Question: I was doing code forces and wanted to implement Dijkstra's Shortest Path Algorithm for a directed graph using Java with an Adjacency Matrix, but I'm having difficulty making it work for other sizes than the one it is coded to handle.
Here is my working code
'''
int max = Integer.MAX_VALUE;//substitute for infinity
int[][] points={//I used -1 to denote non-adjacency/edges
//0, 1, 2, 3, 4, 5, 6, 7
{-1,20,-1,80,-1,-1,90,-1},//0
{-1,-1,-1,-1,-1,10,-1,-1},//1
{-1,-1,-1,10,-1,50,-1,20},//2
{-1,-1,-1,-1,-1,-1,20,-1},//3
{-1,50,-1,-1,-1,-1,30,-1},//4
{-1,-1,10,40,-1,-1,-1,-1},//5
{-1,-1,-1,-1,-1,-1,-1,-1},//6
{-1,-1,-1,-1,-1,-1,-1,-1} //7
};
int [] record = new int [8];//keeps track of the distance from start to each node
Arrays.fill(record,max);
int sum =0;int q1 = 0;int done =0;
ArrayList<Integer> Q1 = new ArrayList<Integer>();//nodes to transverse
ArrayList<Integer> Q2 = new ArrayList<Integer>();//nodes collected while transversing
Q1.add(0);//starting point
q1= Q1.get(0);
while(done<9) {// <<< My Problem
for(int q2 = 1; q2<8;q2++) {//skips over the first/starting node
if(points[q1][q2]!=-1) {//if node is connected by an edge
if(record[q1] == max)//never visited before
sum=0;
else
sum=record[q1];//starts from where it left off
int total = sum+points[q1][q2];//total distance of route
if(total < record[q2])//connected node distance
record[q2]=total;//if smaller
Q2.add(q2);//colleceted node
}
}
done++;
Q1.remove(0);//removes the first node because it has just been used
if(Q1.size()==0) {//if there are no more nodes to transverse
Q1=Q2;//Pours all the collected connecting nodes to Q1
Q2= new ArrayList<Integer>();
q1=Q1.get(0);
}
else//
q1=Q1.get(0);//sets starting point
}![enter image description here][1]
'''
However, my version of the algorithm only works because I set the while loop to the solved answer. So in other words, it only works for this problem/graph because .
# How could I make it so it works for all groups of all sizes?
Here is the pictorial representation of the example graph my problem was based on:

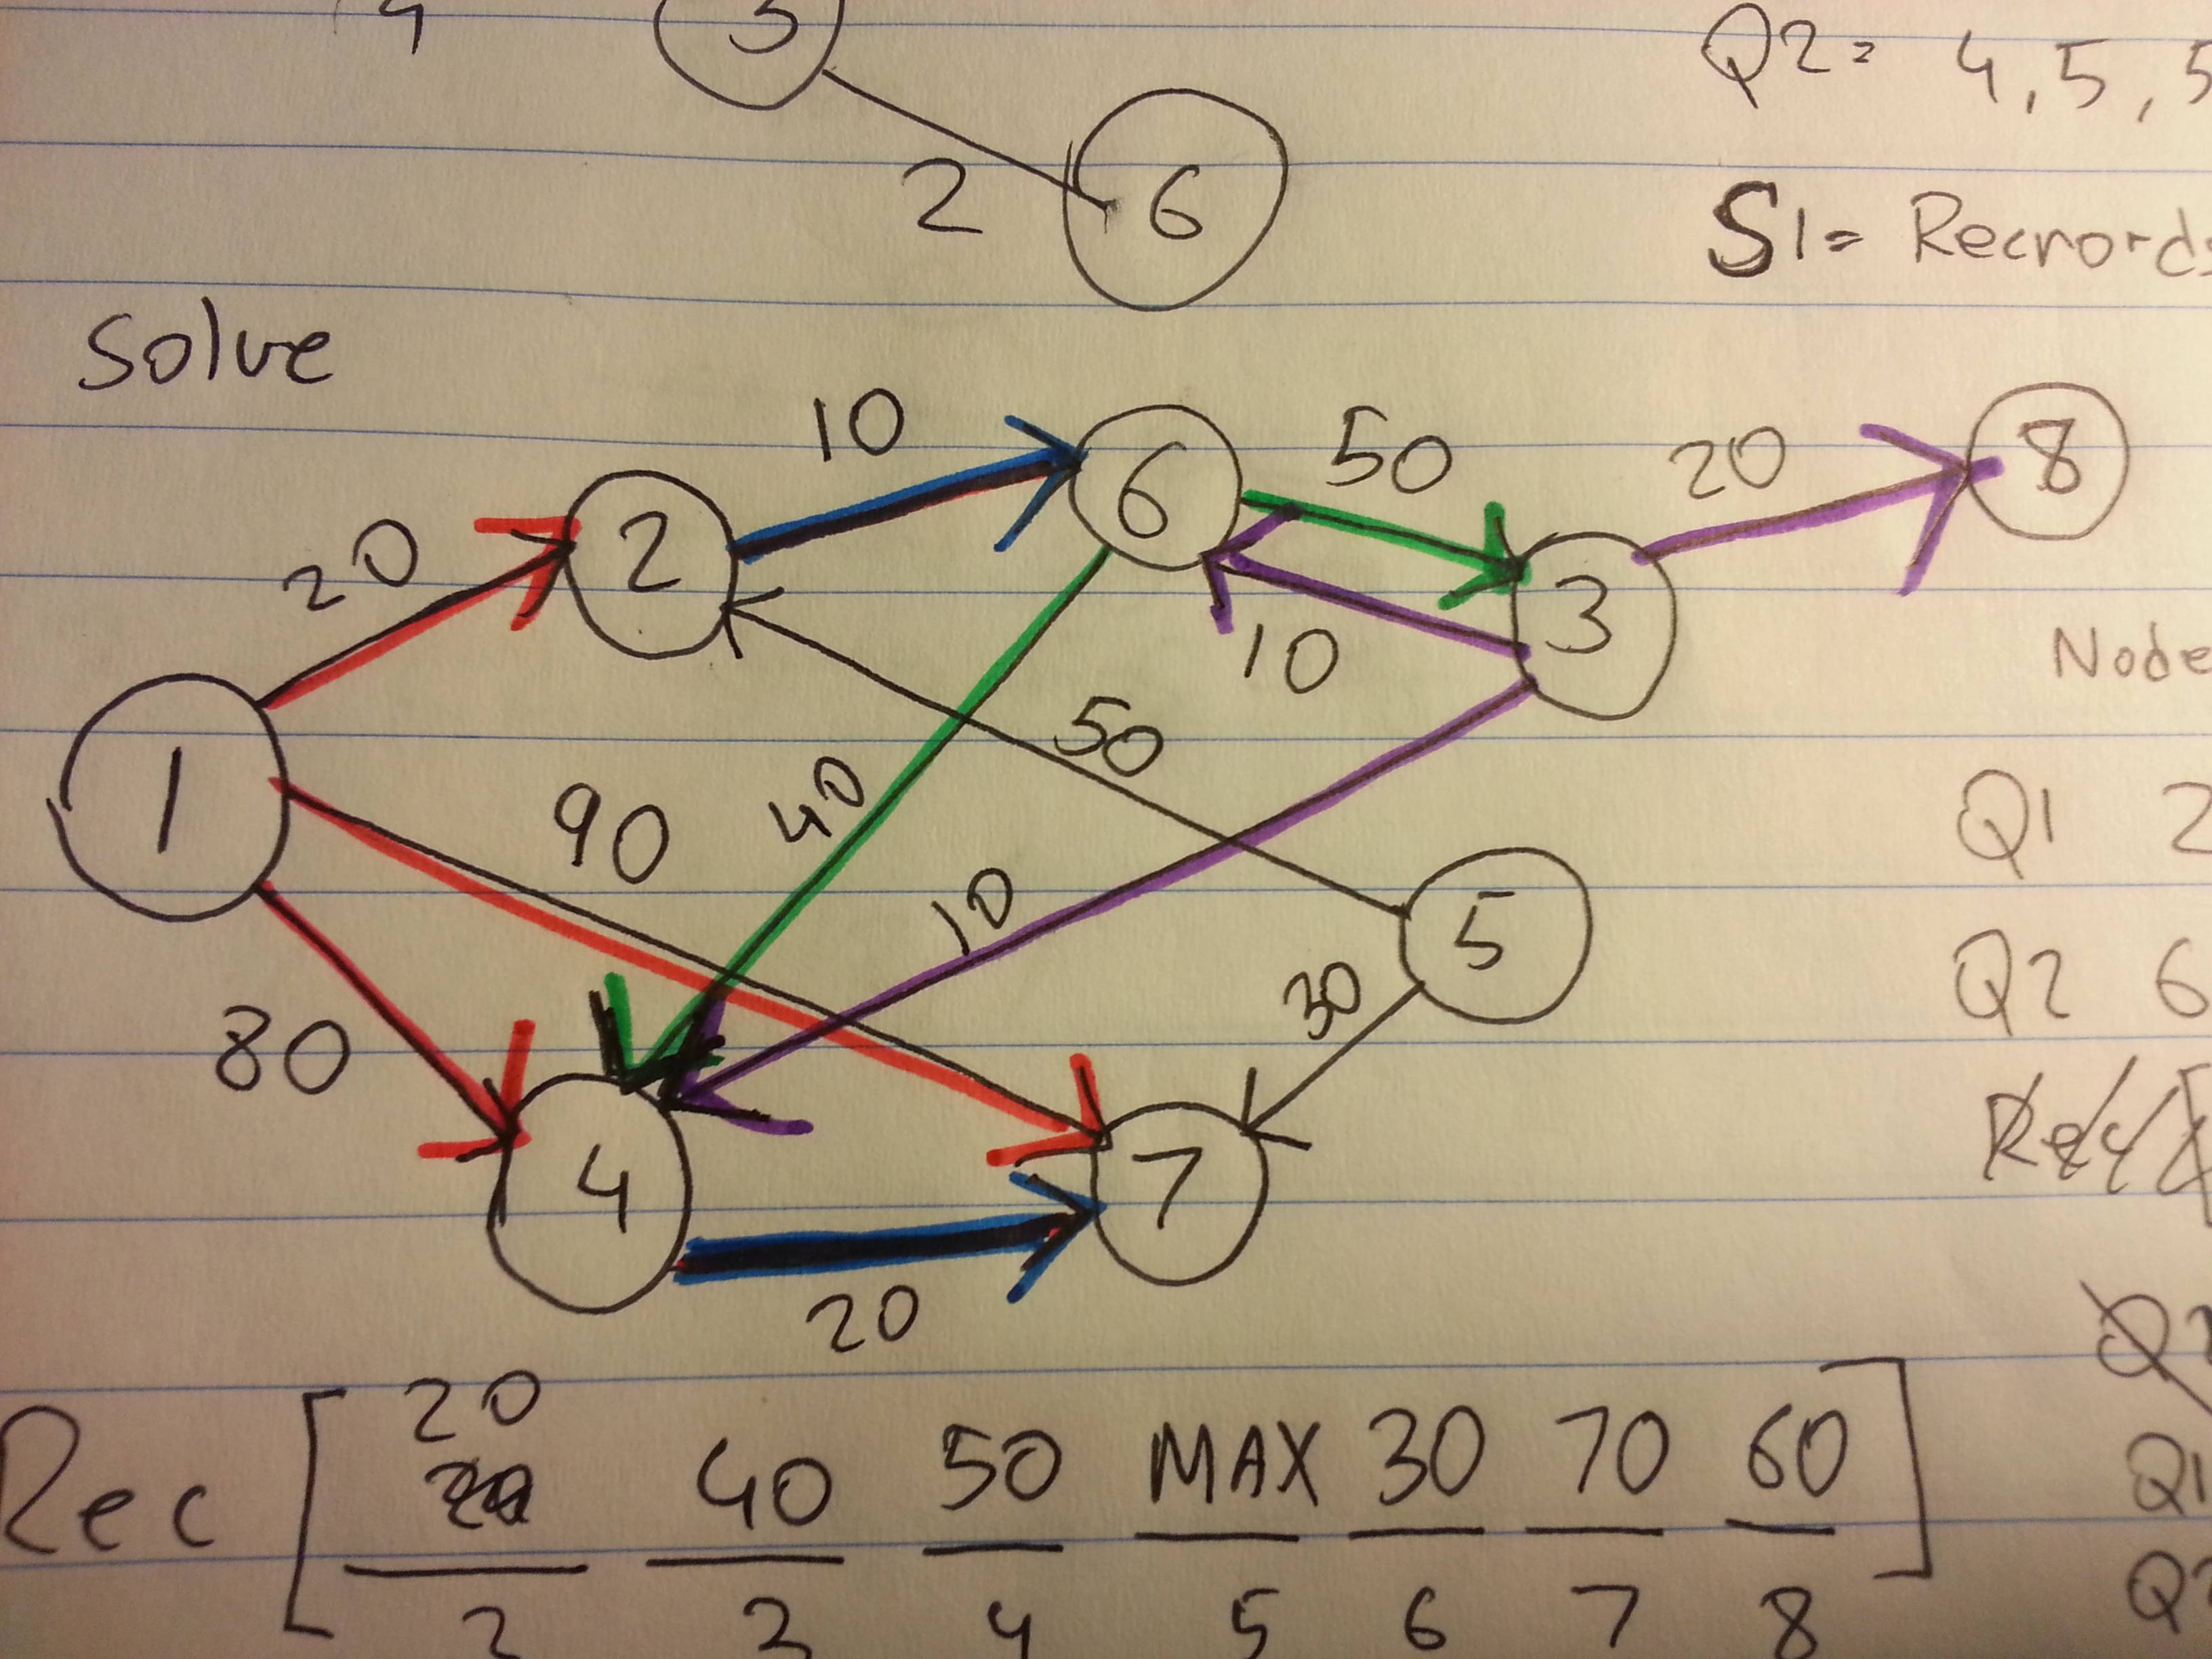
Answer: I think the main answer you are looking for is that you should let the while-loop run until Q1 is empty. What you're doing is essentially a best-first search. There are more changes required though, since your code is a bit unorthodox.
Commonly, Dijkstra's algorithm is used with a priority queue. Q1 is your "todo list" as I understand from your code. The specification of Dijkstra's says that the vertex that is closest to the starting vertex should be explored next, so rather than an ArrayList, you should use a PriorityQueue for Q1 that sorts vertices according to which is closest to the starting vertex. The most common Java implementation uses the 'PriorityQueue' together with a tuple class: An internal class which stores a reference to a vertex and a "distance" to the starting vertex. The specification for Dijkstra's also specifies that if a new edge is discovered that makes a vertex closer to the start, the DecreaseKey operation should then be used on the entry in the priority queue to make the vertex come up earlier (since it is now closer). However, since 'PriorityQueue' doesn't support that operation, a completely new entry is just added to the queue. If you have a good implementation of a heap that supports this operation (I made one myself, <URL> then decreaseKey can significantly increase efficiency as you won't need to create those tuples any more either then.
So I hope that is a sufficient answer then: Make a proper 'todo' list instead of Q1, and to make the algorithm generic, let that while-loop run until the todo list is empty.
Edit: I made you an implementation based on your format, that seems to work:
'''
public void run() {
final int[][] points = { //I used -1 to denote non-adjacency/edges
//0, 1, 2, 3, 4, 5, 6, 7
{-1,20,-1,80,-1,-1,90,-1}, //0
{-1,-1,-1,-1,-1,10,-1,-1}, //1
{-1,-1,-1,10,-1,50,-1,20}, //2
{-1,-1,-1,-1,-1,-1,20,-1}, //3
{-1,50,-1,-1,-1,-1,30,-1}, //4
{-1,-1,10,40,-1,-1,-1,-1}, //5
{-1,-1,-1,-1,-1,-1,-1,-1}, //6
{-1,-1,-1,-1,-1,-1,-1,-1} //7
};
final int[] result = dijkstra(points,0);
System.out.print("Result:");
for(final int i : result) {
System.out.print(" " + i);
}
}
public int[] dijkstra(final int[][] points,final int startingPoint) {
final int[] record = new int[points.length]; //Keeps track of the distance from start to each vertex.
final boolean[] explored = new boolean[points.length]; //Keeps track of whether we have completely explored every vertex.
Arrays.fill(record,Integer.MAX_VALUE);
final PriorityQueue<VertexAndDistance> todo = new PriorityQueue<>(points.length); //Vertices left to traverse.
todo.add(new VertexAndDistance(startingPoint,0)); //Starting point (and distance 0).
record[startingPoint] = 0; //We already know that the distance to the starting point is 0.
while(!todo.isEmpty()) { //Continue until we have nothing left to do.
final VertexAndDistance next = todo.poll(); //Take the next closest vertex.
final int q1 = next.vertex;
if(explored[q1]) { //We have already done this one, don't do it again.
continue; //...with the next vertex.
}
for(int q2 = 1;q2 < points.length;q2++) { //Find connected vertices.
if(points[q1][q2] != -1) { //If the vertices are connected by an edge.
final int distance = record[q1] + points[q1][q2];
if(distance < record[q2]) { //And it is closer than we've seen so far.
record[q2] = distance;
todo.add(new VertexAndDistance(q2,distance)); //Explore it later.
}
}
}
explored[q1] = true; //We're done with this vertex now.
}
return record;
}
private class VertexAndDistance implements Comparable<VertexAndDistance> {
private final int distance;
private final int vertex;
private VertexAndDistance(final int vertex,final int distance) {
this.vertex = vertex;
this.distance = distance;
}
/**
* Compares two {@code VertexAndDistance} instances by their distance.
* @param other The instance with which to compare this instance.
* @return A positive integer if this distance is more than the distance
* of the specified object, a negative integer if it is less, or
* {@code 0} if they are equal.
*/
@Override
public int compareTo(final VertexAndDistance other) {
return Integer.compare(distance,other.distance);
}
}
'''
Output: '0 20 40 50 <PHONE> 30 70 60'